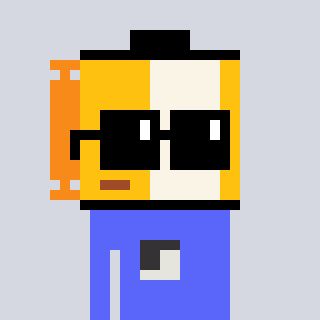
a pixel art character with square black sunglasses, a film roll-shaped head and a purple-colored body on a cool background